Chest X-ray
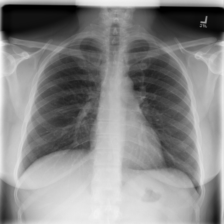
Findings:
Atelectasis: negative
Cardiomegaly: negative
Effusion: negative
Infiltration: negative
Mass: negative
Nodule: negative
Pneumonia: negative
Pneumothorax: negative
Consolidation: negative
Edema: negative
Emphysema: negative
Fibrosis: negative
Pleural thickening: negative
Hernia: negative